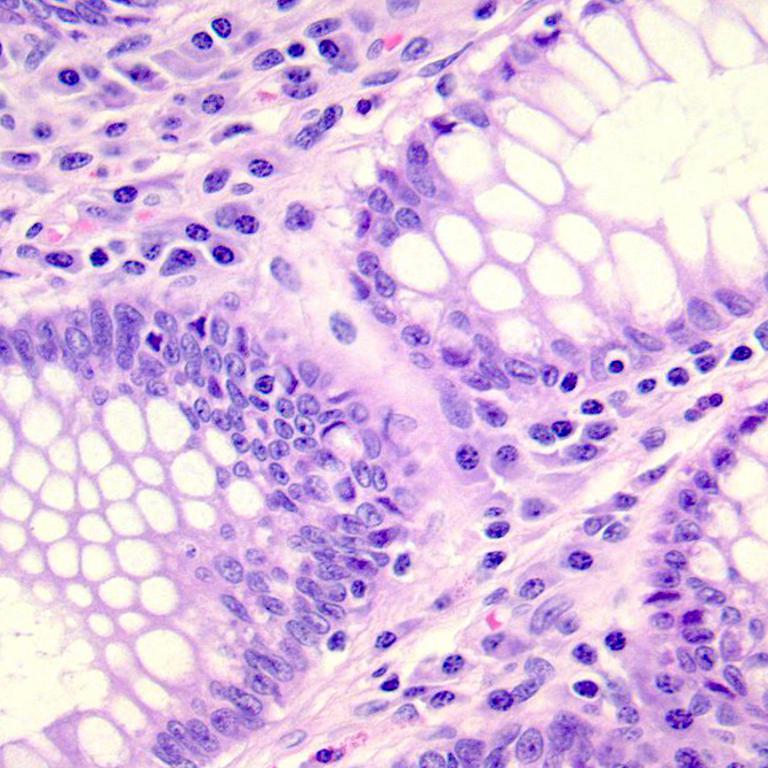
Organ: colon
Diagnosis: benign